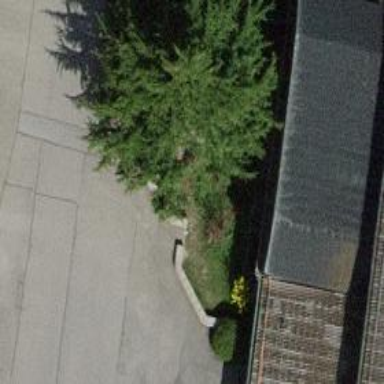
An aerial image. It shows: Parking entrance.